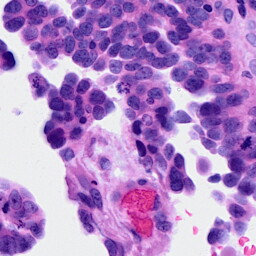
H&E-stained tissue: Ovarian